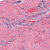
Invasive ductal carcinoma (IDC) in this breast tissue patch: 0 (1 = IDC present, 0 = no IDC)